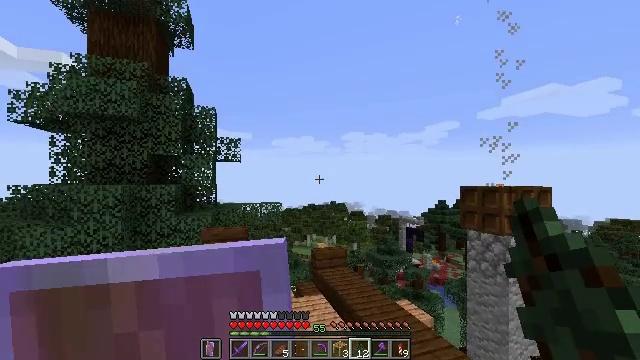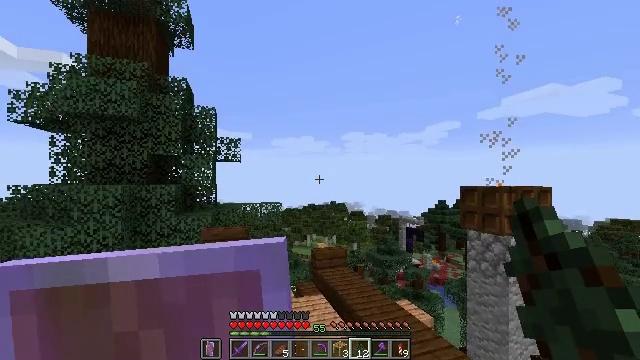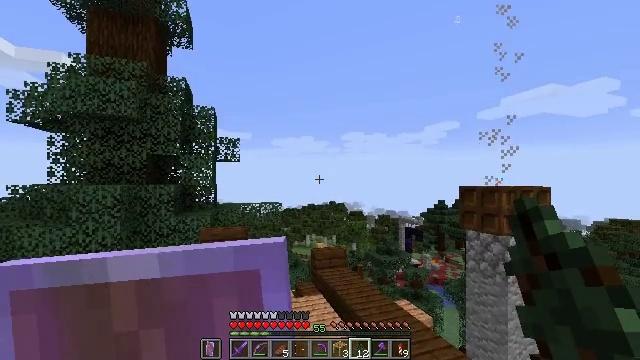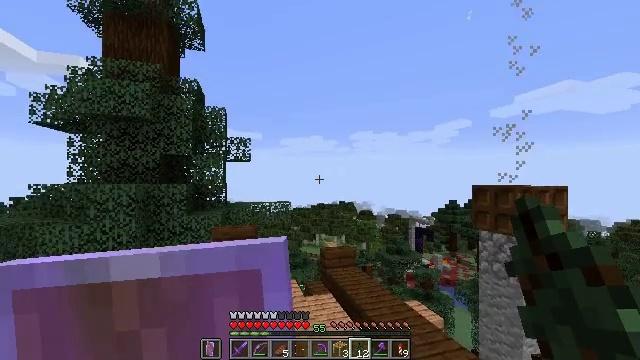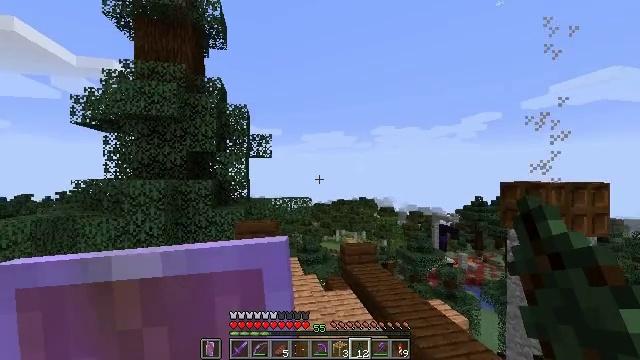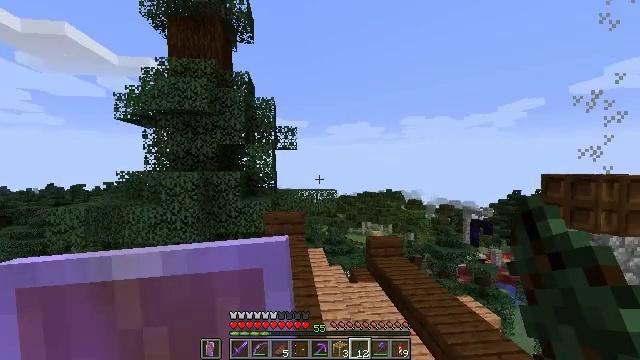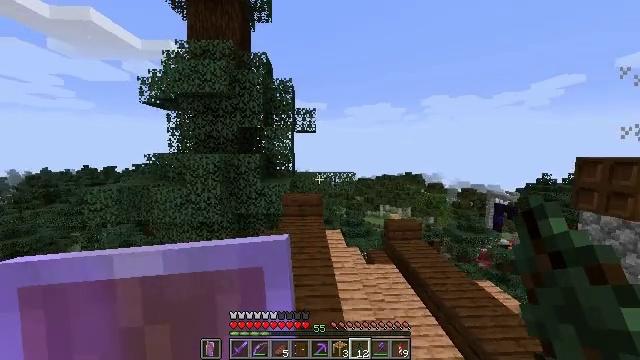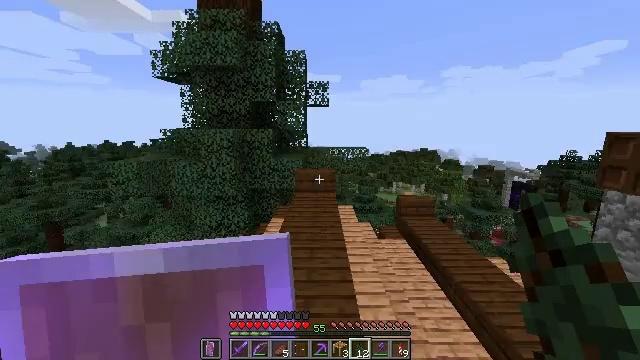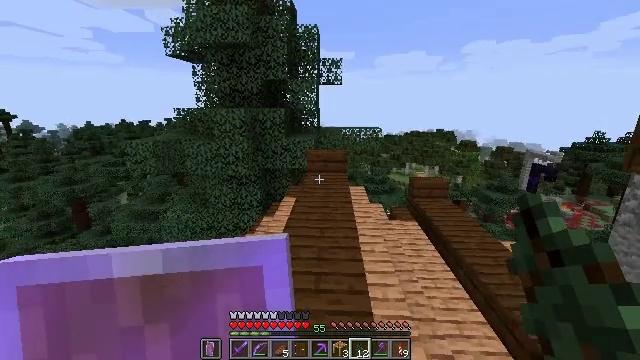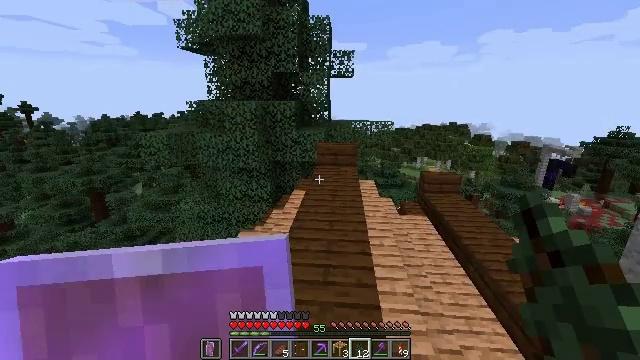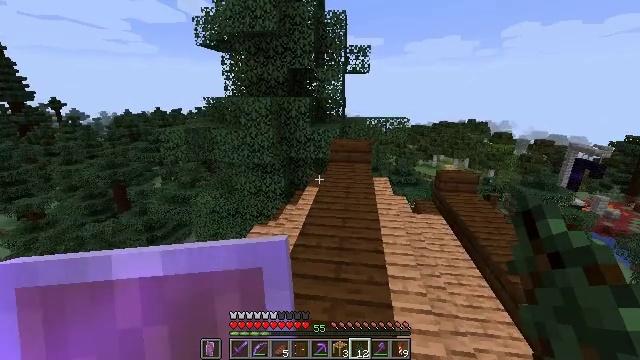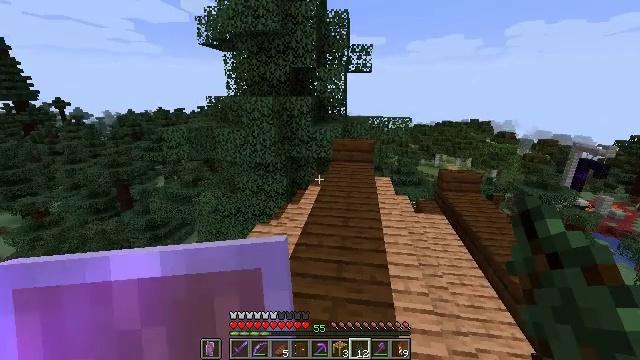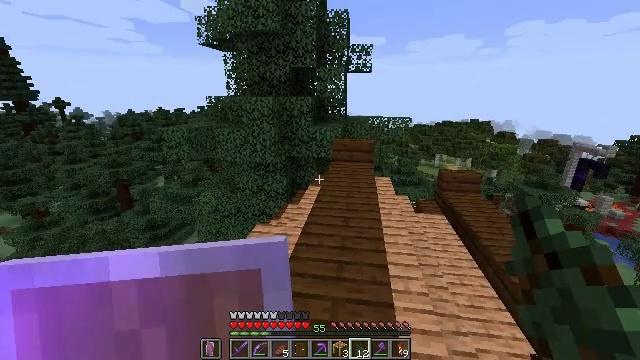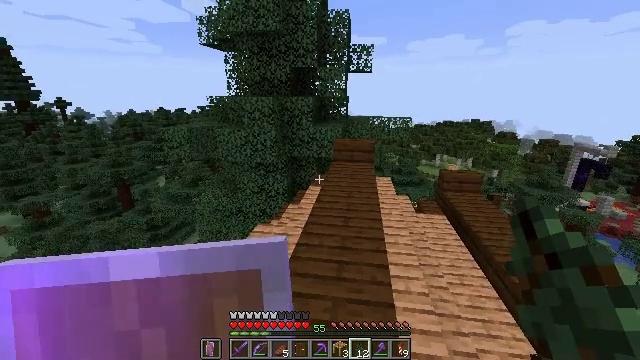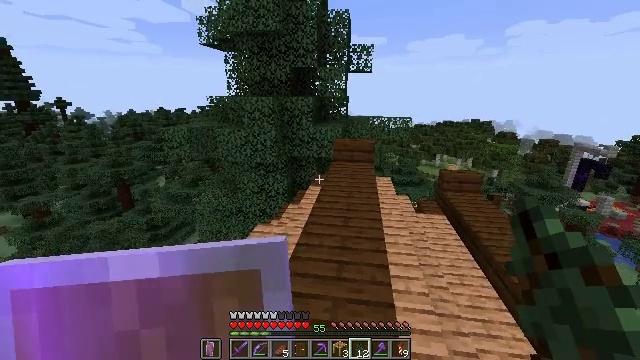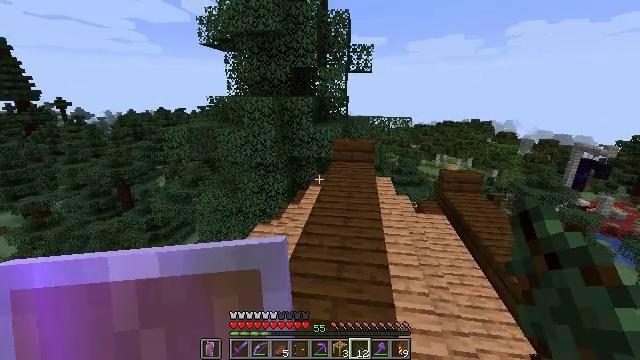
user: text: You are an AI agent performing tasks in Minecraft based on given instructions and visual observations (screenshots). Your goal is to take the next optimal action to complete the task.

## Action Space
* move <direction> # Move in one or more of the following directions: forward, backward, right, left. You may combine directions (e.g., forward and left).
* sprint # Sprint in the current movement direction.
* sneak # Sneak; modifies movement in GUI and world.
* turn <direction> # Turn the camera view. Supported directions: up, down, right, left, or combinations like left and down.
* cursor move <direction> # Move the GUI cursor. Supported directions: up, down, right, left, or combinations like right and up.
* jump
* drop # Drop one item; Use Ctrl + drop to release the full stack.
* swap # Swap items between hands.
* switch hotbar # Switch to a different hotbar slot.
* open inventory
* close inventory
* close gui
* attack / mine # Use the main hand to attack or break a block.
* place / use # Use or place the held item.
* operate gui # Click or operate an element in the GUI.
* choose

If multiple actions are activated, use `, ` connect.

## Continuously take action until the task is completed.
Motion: motion action
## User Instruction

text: Collect the brown shulker box for storage.
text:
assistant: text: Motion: no_op
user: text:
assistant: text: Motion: no_op
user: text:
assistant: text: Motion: turn left
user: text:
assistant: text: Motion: turn left
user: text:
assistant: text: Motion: turn left and down
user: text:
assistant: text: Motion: turn left and down
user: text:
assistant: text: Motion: turn left and down
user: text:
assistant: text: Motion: turn left and down
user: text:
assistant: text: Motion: turn left and down
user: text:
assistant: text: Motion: turn left
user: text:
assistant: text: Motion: no_op
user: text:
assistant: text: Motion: no_op
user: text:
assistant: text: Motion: no_op
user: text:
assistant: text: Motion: no_op
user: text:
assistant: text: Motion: no_op
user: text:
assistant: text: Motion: no_op
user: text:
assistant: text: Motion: no_op
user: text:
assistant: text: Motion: turn left and up
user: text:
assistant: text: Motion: turn left and up
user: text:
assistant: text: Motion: turn up
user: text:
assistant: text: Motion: no_op
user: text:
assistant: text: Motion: no_op
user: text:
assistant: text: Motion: no_op
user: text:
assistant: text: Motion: no_op
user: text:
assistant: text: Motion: no_op
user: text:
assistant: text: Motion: no_op
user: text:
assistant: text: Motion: no_op
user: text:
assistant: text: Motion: no_op
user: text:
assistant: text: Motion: no_op
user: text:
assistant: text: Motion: no_op